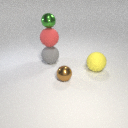
small brown metal sphere in front of large yellow rubber sphere